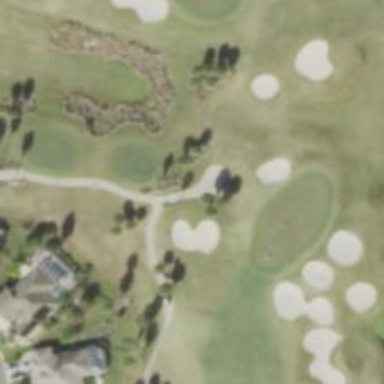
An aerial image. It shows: Path designated for golf carts.